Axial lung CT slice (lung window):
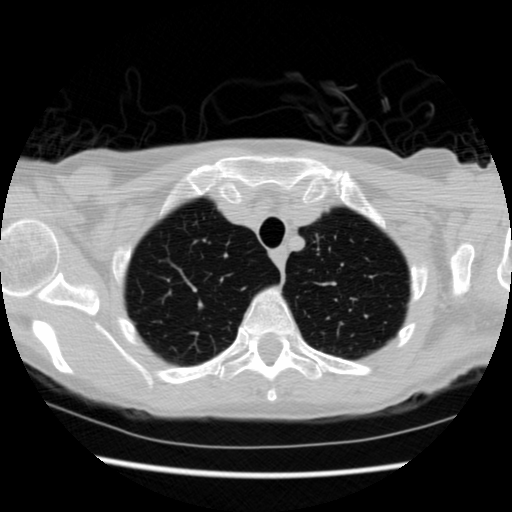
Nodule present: no